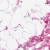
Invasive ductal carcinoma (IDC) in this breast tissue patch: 0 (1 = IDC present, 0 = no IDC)